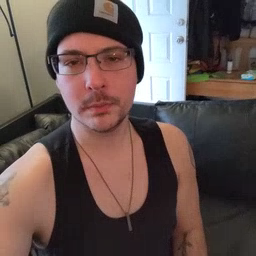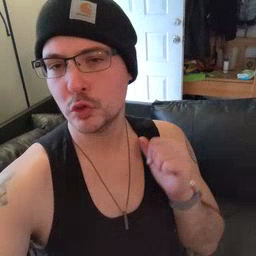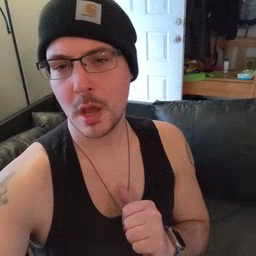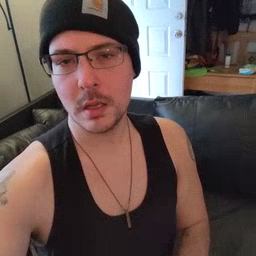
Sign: jacket